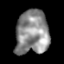
Tissue: lung
Cell type: Epithelial cells
Senescence score: 0.1585
Nuclear area (px): 1430
Mean DAPI intensity: 140.515